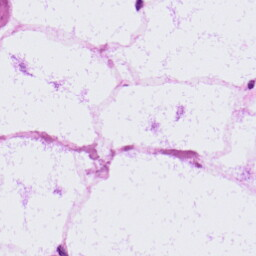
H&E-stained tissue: LymphNode